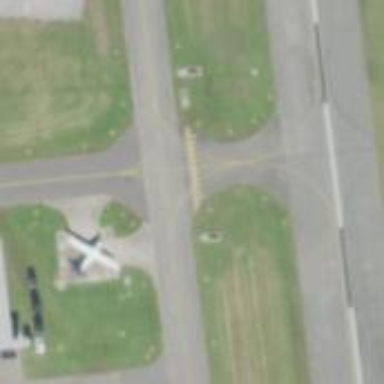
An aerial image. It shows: Image of taxiway at airport.